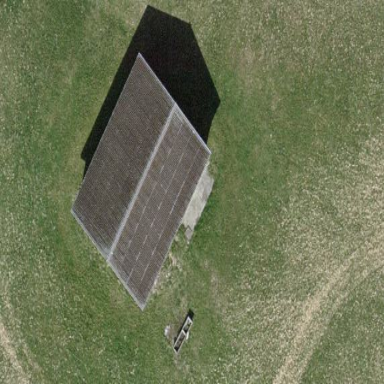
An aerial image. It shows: Farm building.